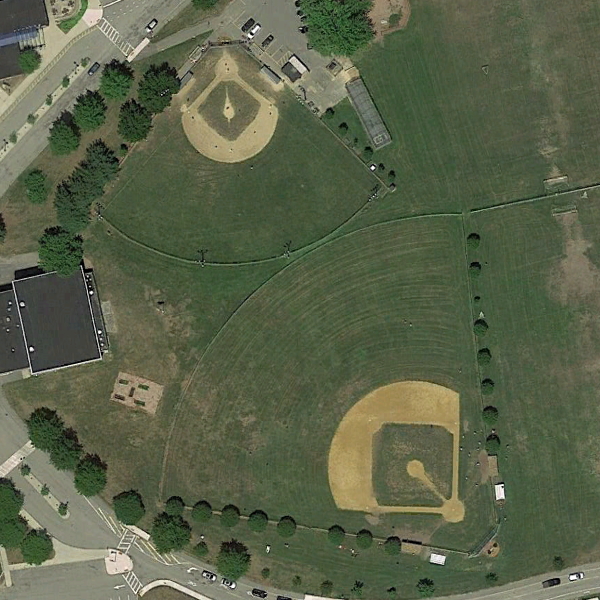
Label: BaseballField